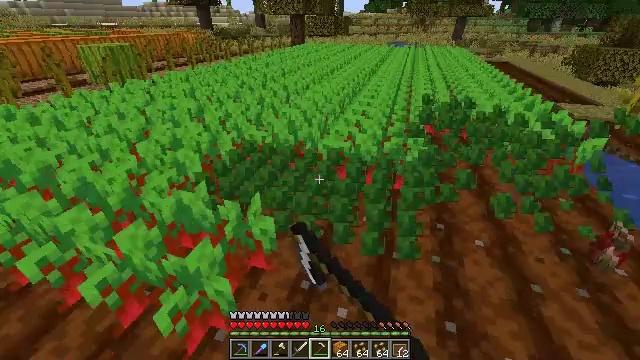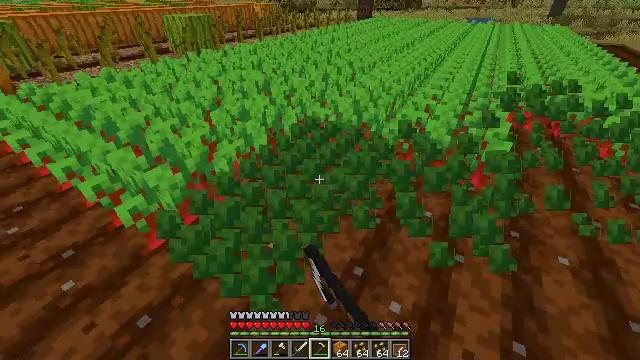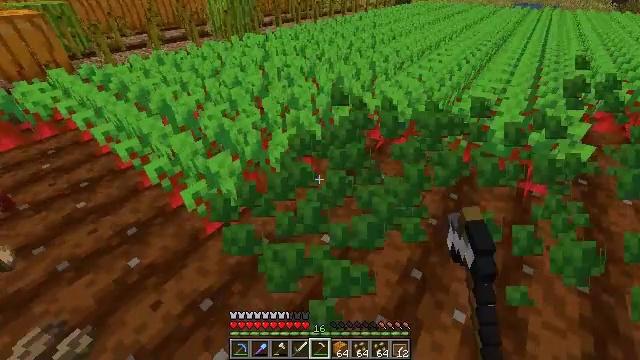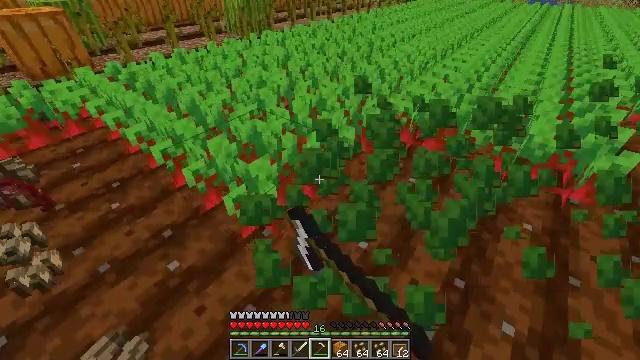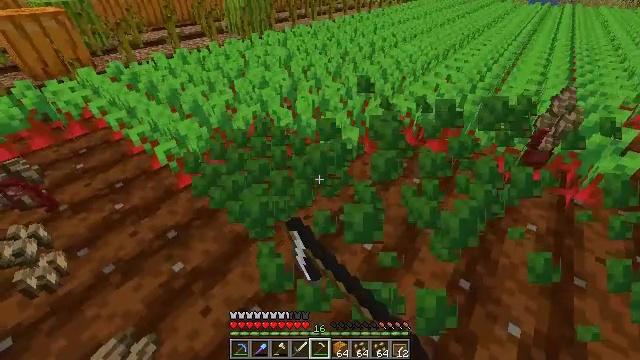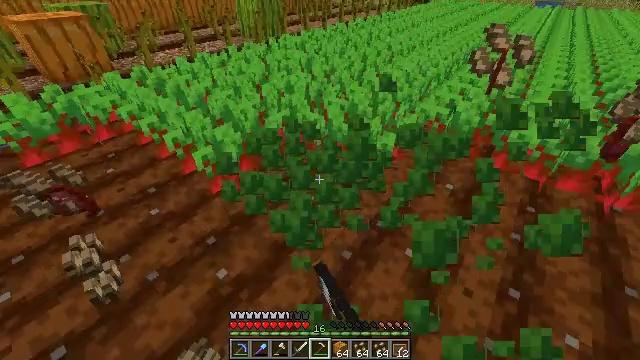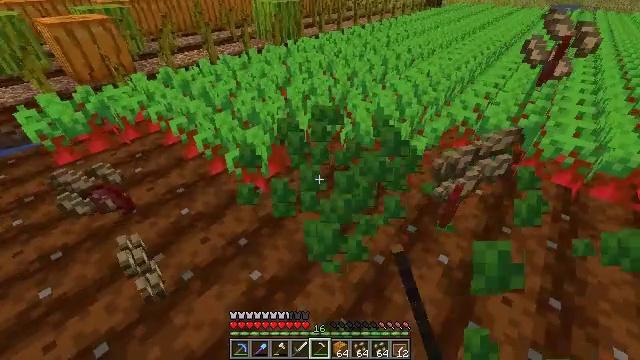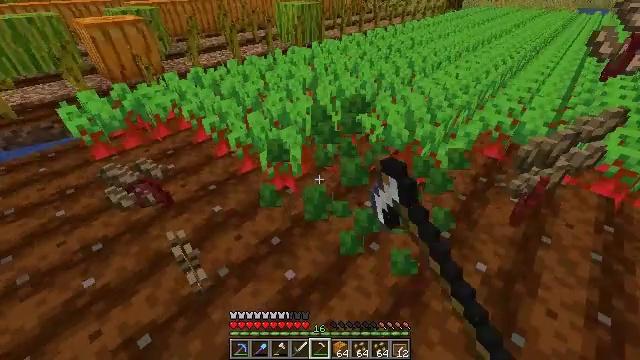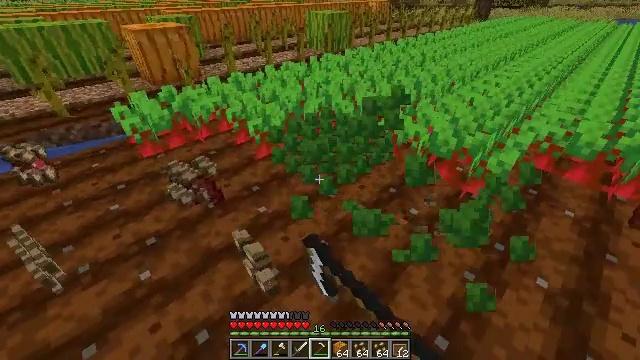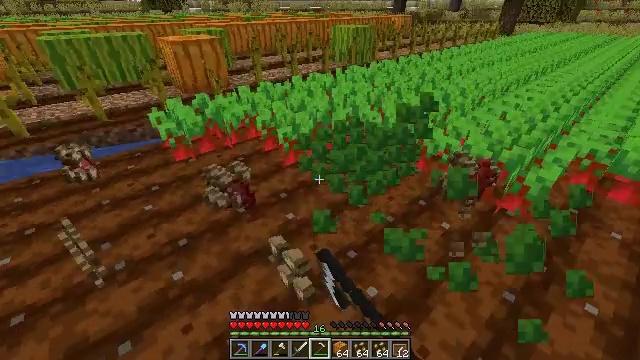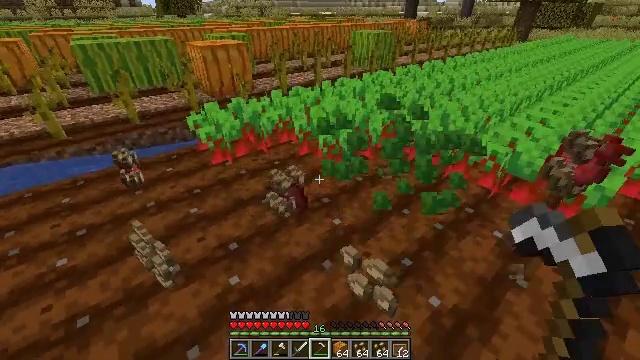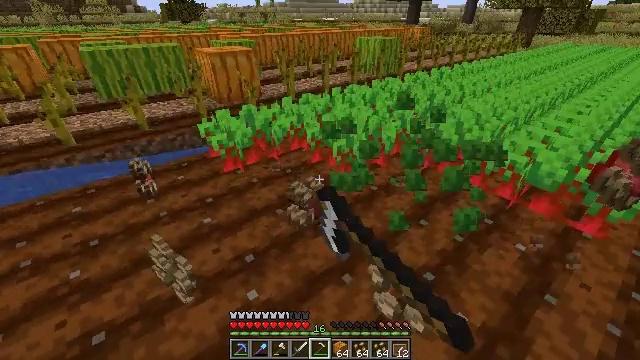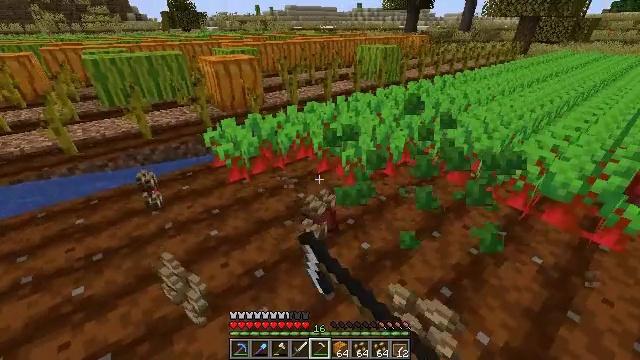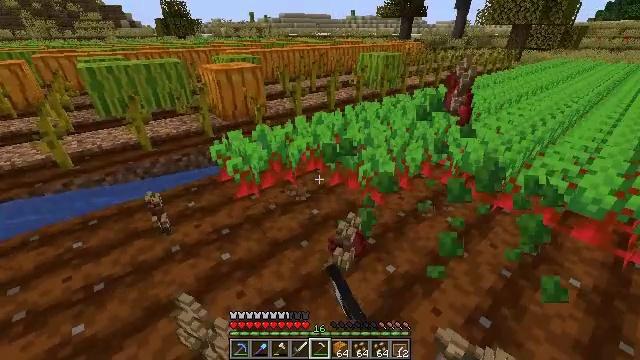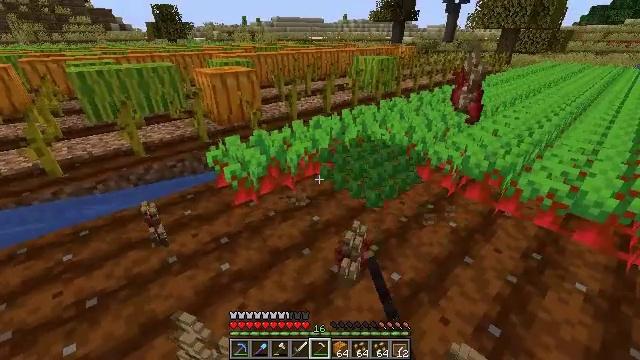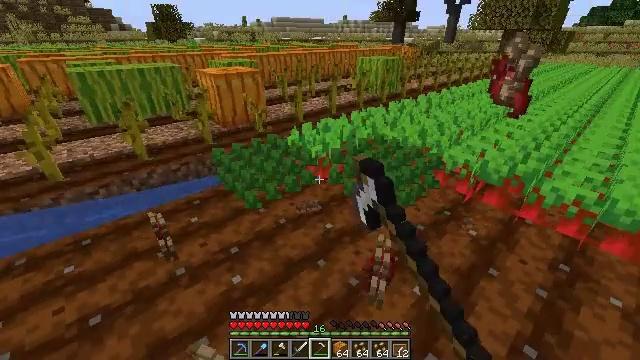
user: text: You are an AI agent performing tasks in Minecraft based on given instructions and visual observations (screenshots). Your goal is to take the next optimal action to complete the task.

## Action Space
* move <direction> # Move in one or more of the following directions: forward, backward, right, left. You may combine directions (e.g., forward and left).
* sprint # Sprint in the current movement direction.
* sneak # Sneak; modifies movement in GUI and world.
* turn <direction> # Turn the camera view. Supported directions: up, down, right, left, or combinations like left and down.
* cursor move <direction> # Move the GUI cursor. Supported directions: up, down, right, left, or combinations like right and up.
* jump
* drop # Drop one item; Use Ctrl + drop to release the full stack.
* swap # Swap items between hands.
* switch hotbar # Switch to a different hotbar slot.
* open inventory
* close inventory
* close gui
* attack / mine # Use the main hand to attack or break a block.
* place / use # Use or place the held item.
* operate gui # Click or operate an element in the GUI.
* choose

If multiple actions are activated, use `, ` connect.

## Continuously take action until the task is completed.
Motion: motion action
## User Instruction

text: Mine beetroots from the garden.
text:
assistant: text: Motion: move left, turn left and down, attack / mine
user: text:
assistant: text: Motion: move left, turn left and down, attack / mine
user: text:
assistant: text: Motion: move left, turn left, attack / mine
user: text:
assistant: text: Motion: move left, attack / mine
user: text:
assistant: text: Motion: move left, attack / mine
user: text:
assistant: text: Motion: move left, turn left, attack / mine
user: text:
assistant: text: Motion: move left, turn left, attack / mine
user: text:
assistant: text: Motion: move left, turn left and up, attack / mine
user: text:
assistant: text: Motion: move left, turn left and up, attack / mine
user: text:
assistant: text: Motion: move left, turn left and up, attack / mine
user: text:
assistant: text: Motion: move forward and move left, turn up, attack / mine
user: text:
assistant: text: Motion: move forward and move left, turn up, attack / mine
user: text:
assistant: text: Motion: move forward and move left, turn right and up, attack / mine
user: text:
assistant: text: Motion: move forward and move left, turn right, attack / mine
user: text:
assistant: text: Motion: move forward and move left, attack / mine
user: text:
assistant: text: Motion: move forward and move left, turn right, attack / mine
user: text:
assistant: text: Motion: move forward and move left, turn right, attack / mine
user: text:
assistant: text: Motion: move left, turn right and up, attack / mine
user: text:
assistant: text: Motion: move forward and move left, turn right and up, attack / mine
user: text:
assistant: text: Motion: move forward and move left, turn right and up, attack / mine
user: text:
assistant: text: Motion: move forward, turn right and up, attack / mine
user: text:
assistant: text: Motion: move forward, turn right and up, attack / mine
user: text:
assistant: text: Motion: move forward, turn right and up, attack / mine
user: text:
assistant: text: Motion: move forward, turn right, attack / mine
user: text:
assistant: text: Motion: move forward, turn right and down, attack / mine
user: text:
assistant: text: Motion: move forward, turn right and down, attack / mine
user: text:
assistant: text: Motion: move forward and move right, turn right and down, attack / mine
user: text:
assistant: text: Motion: move forward and move right, turn right, attack / mine
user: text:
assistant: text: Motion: move forward and move right, attack / mine
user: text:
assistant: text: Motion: move forward and move right, attack / mine